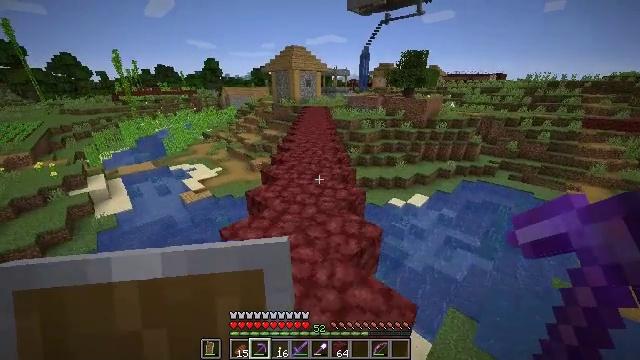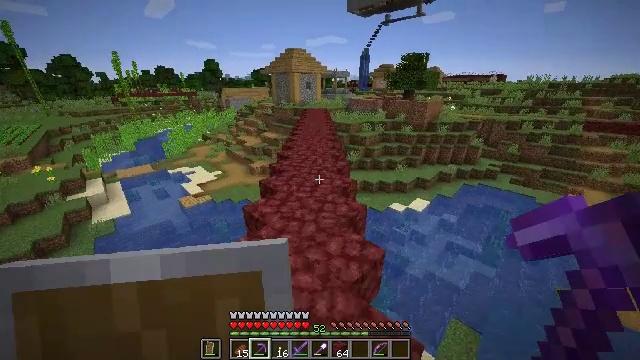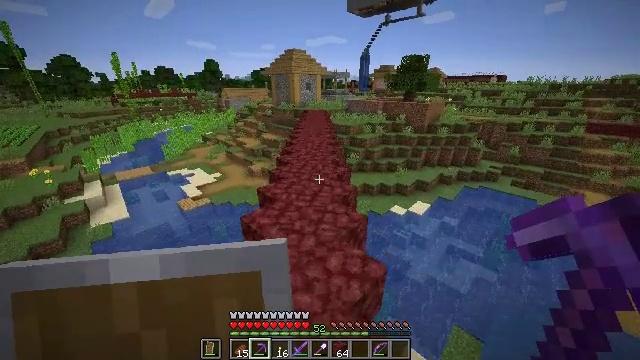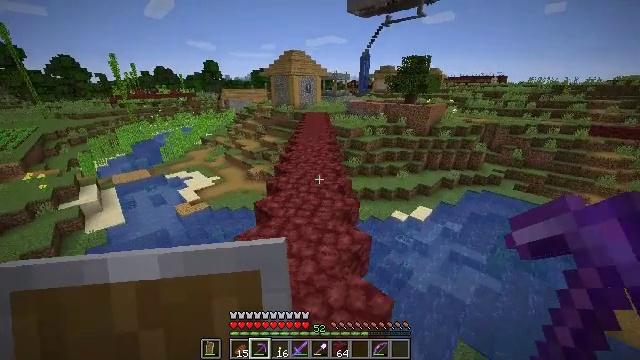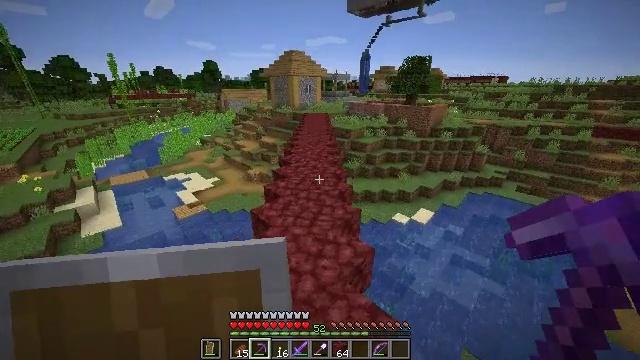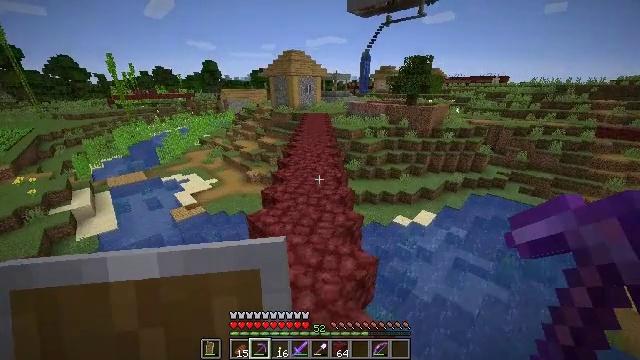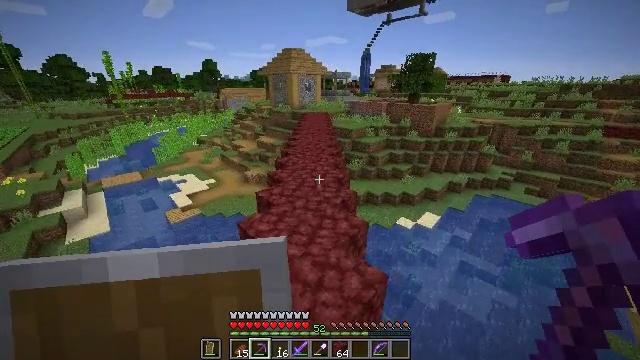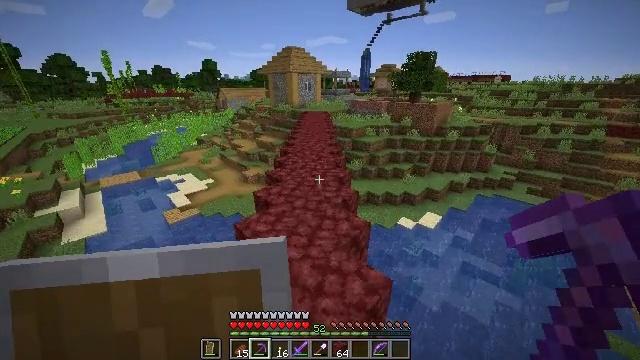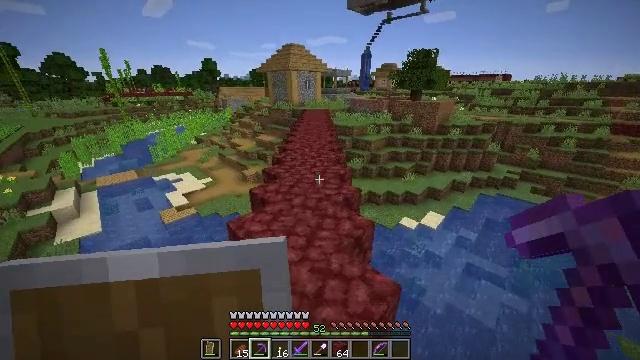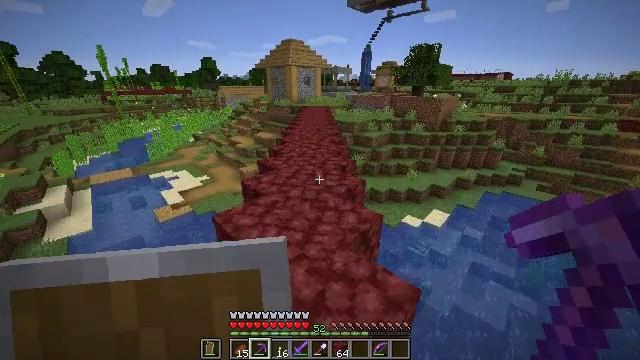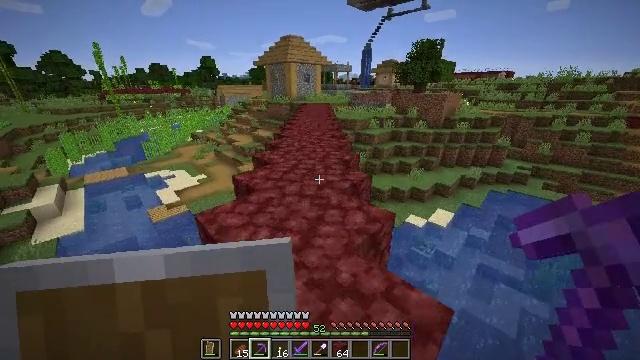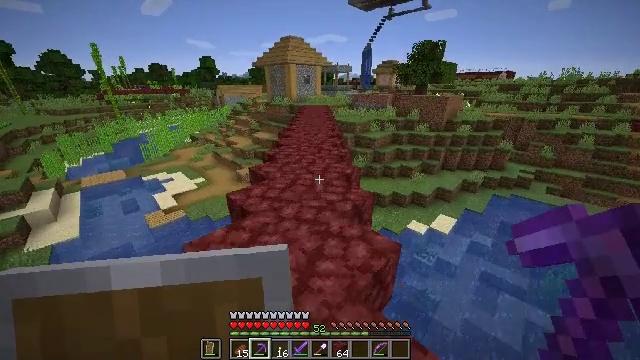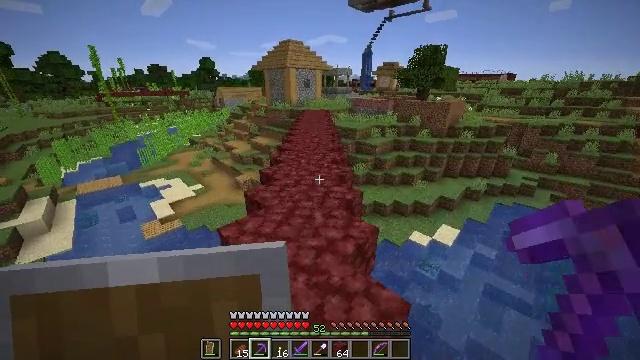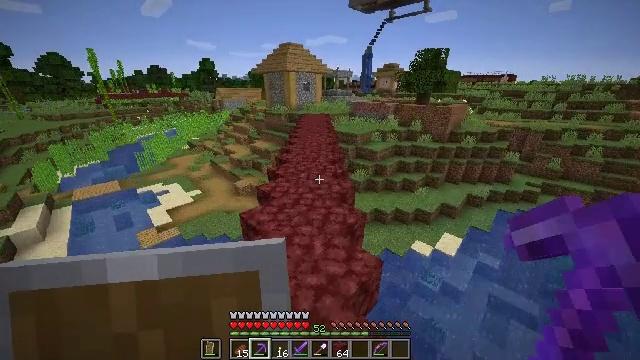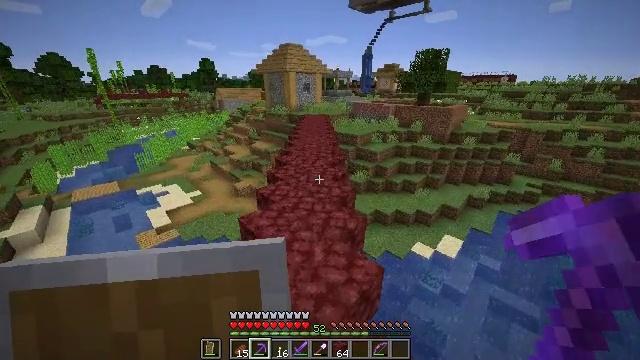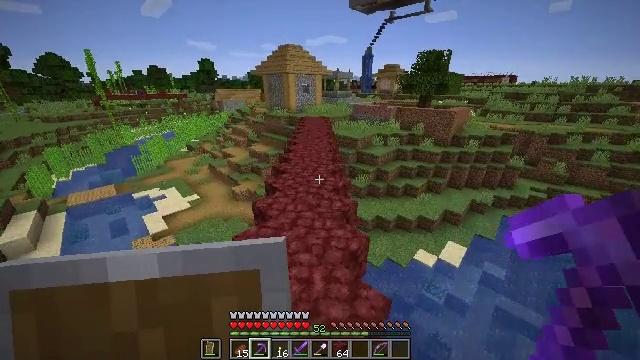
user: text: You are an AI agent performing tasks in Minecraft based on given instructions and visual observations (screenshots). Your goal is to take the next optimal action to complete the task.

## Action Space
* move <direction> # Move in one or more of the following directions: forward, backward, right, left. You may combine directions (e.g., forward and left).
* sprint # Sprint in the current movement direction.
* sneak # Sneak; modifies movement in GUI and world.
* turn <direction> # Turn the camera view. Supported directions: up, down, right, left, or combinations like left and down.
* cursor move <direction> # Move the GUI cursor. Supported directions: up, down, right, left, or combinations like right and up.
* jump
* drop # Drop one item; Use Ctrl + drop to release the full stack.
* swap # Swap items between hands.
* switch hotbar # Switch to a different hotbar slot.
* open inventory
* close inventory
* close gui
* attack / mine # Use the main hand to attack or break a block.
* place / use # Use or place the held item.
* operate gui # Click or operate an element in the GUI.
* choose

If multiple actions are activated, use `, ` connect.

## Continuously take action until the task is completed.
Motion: motion action
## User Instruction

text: Get multiple gold nugget from a gold ingot.
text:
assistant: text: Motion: move forward, jump
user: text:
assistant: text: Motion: move forward, jump
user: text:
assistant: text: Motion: move forward, jump
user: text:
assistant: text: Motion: move forward, jump
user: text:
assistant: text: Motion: move forward, jump
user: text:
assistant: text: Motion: move forward, jump
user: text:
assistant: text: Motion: move forward, jump
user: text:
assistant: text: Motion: move forward, jump
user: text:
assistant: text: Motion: move forward, jump
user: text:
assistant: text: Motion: move forward, jump
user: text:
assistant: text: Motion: move forward, jump
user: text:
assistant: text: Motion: move forward, jump
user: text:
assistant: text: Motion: move forward, jump
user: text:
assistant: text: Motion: move forward, jump
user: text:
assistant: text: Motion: move forward, jump
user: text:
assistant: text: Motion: move forward, jump
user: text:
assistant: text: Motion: move forward, jump
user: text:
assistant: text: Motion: move forward, jump
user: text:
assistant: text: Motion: move forward, jump
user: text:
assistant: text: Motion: move forward, jump
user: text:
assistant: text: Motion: move forward, jump
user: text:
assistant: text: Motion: move forward, jump
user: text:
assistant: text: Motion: move forward, turn left, jump
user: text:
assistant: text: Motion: move forward, jump
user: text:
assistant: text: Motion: move forward, jump
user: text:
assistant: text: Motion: move forward, jump
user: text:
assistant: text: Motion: move forward, jump
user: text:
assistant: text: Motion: move forward, jump
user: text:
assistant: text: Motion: move forward, jump
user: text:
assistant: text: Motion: move forward, jump